Field crop: maize
Growth stage: 2
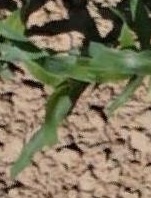
Species: maize